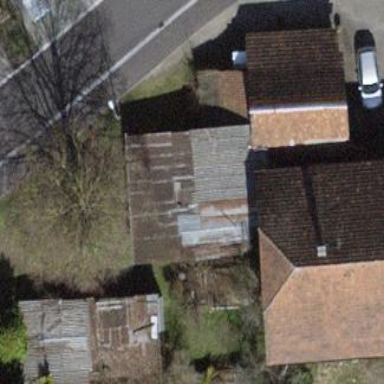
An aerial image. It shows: Shed building.